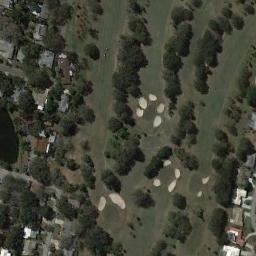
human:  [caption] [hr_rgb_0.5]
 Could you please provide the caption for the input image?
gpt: There are several bunkers and lakes and several paths on the large green lawn in the golf course with many trees and many buildings .

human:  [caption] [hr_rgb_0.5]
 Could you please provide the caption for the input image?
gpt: The golf course has a lake, Some fairways, Barrier trees and sandpits and some houses are also in the golf course .

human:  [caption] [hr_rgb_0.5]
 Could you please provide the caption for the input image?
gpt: Many buildings are beside the golf course .

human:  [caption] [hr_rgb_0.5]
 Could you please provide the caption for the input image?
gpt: There are about 5 or 6 golf bunkers here .

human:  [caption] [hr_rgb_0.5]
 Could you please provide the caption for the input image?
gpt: There are some bunkers and trees on the golf course with some buildings beside .